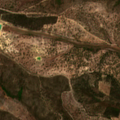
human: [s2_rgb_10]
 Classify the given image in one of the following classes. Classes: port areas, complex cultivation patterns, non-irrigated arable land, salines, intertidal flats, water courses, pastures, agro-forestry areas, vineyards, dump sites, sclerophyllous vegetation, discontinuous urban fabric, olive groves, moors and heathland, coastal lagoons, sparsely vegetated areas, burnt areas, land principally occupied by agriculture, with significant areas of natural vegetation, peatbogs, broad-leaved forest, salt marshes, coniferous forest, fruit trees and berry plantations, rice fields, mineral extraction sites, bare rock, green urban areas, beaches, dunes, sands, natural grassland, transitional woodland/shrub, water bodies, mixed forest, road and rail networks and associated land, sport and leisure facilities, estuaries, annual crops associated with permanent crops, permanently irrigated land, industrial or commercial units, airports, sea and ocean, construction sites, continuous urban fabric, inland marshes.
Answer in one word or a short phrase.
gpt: complex cultivation patterns, agro-forestry areas, transitional woodland/shrub